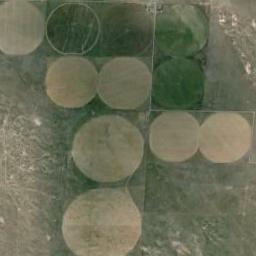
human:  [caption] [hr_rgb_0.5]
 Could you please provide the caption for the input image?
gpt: Several khaki circular farmlands with different radii are surrounded by wasteland .

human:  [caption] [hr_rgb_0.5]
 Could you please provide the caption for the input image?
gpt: Dozens of neatly arranged circular farmlands mixed with green, Brown and khaki .

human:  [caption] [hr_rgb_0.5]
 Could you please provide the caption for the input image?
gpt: There are some bare circle farmland in the green land .

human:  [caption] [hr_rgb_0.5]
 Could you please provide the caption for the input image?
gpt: There are many open Spaces .

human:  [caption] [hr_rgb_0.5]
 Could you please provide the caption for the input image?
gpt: There are some circular farmlands of different sizes distributed neatly .